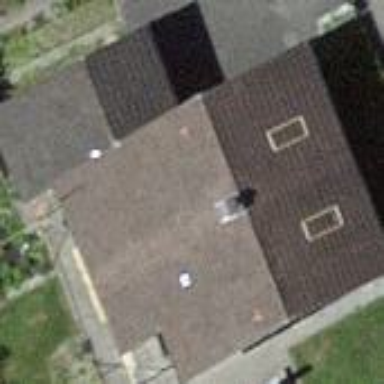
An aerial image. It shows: Building with tiled roof.